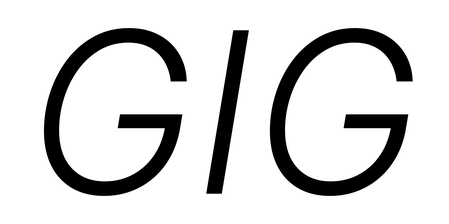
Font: Inter-Italic_Light_Italic